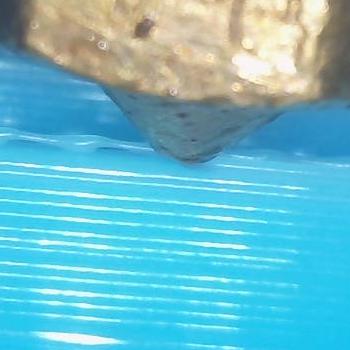
Flow rate: 39%